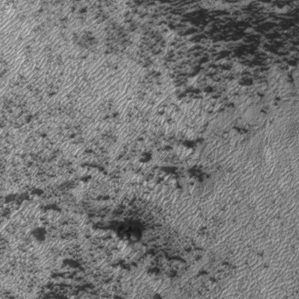
Label: frost